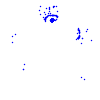
Particle: electron